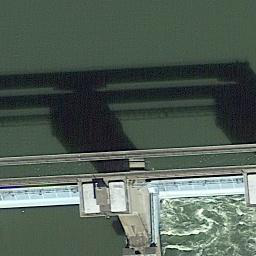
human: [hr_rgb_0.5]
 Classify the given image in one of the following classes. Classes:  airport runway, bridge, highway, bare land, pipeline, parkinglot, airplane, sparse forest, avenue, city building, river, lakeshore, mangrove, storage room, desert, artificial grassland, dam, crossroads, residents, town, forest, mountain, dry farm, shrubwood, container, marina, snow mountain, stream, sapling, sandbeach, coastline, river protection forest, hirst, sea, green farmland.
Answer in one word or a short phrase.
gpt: dam